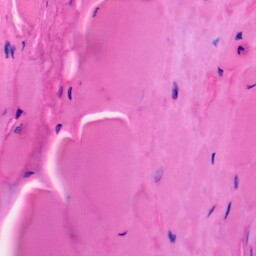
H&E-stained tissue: Skin